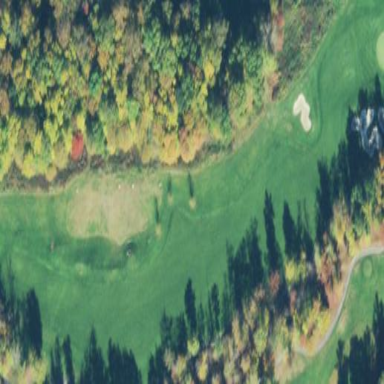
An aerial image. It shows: Grassy area designated as golf fairway.